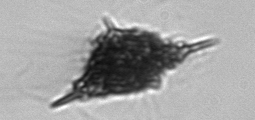
Label: Dictyocha